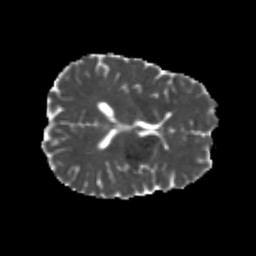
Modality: MD
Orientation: axial
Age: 24
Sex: male
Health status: healthy
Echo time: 0.074 s